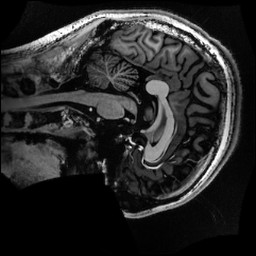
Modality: MP2RAGE
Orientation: sagittal
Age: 30
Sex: male
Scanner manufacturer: siemens
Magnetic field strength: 6.98 T
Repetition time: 6 s
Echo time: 0.00283 s